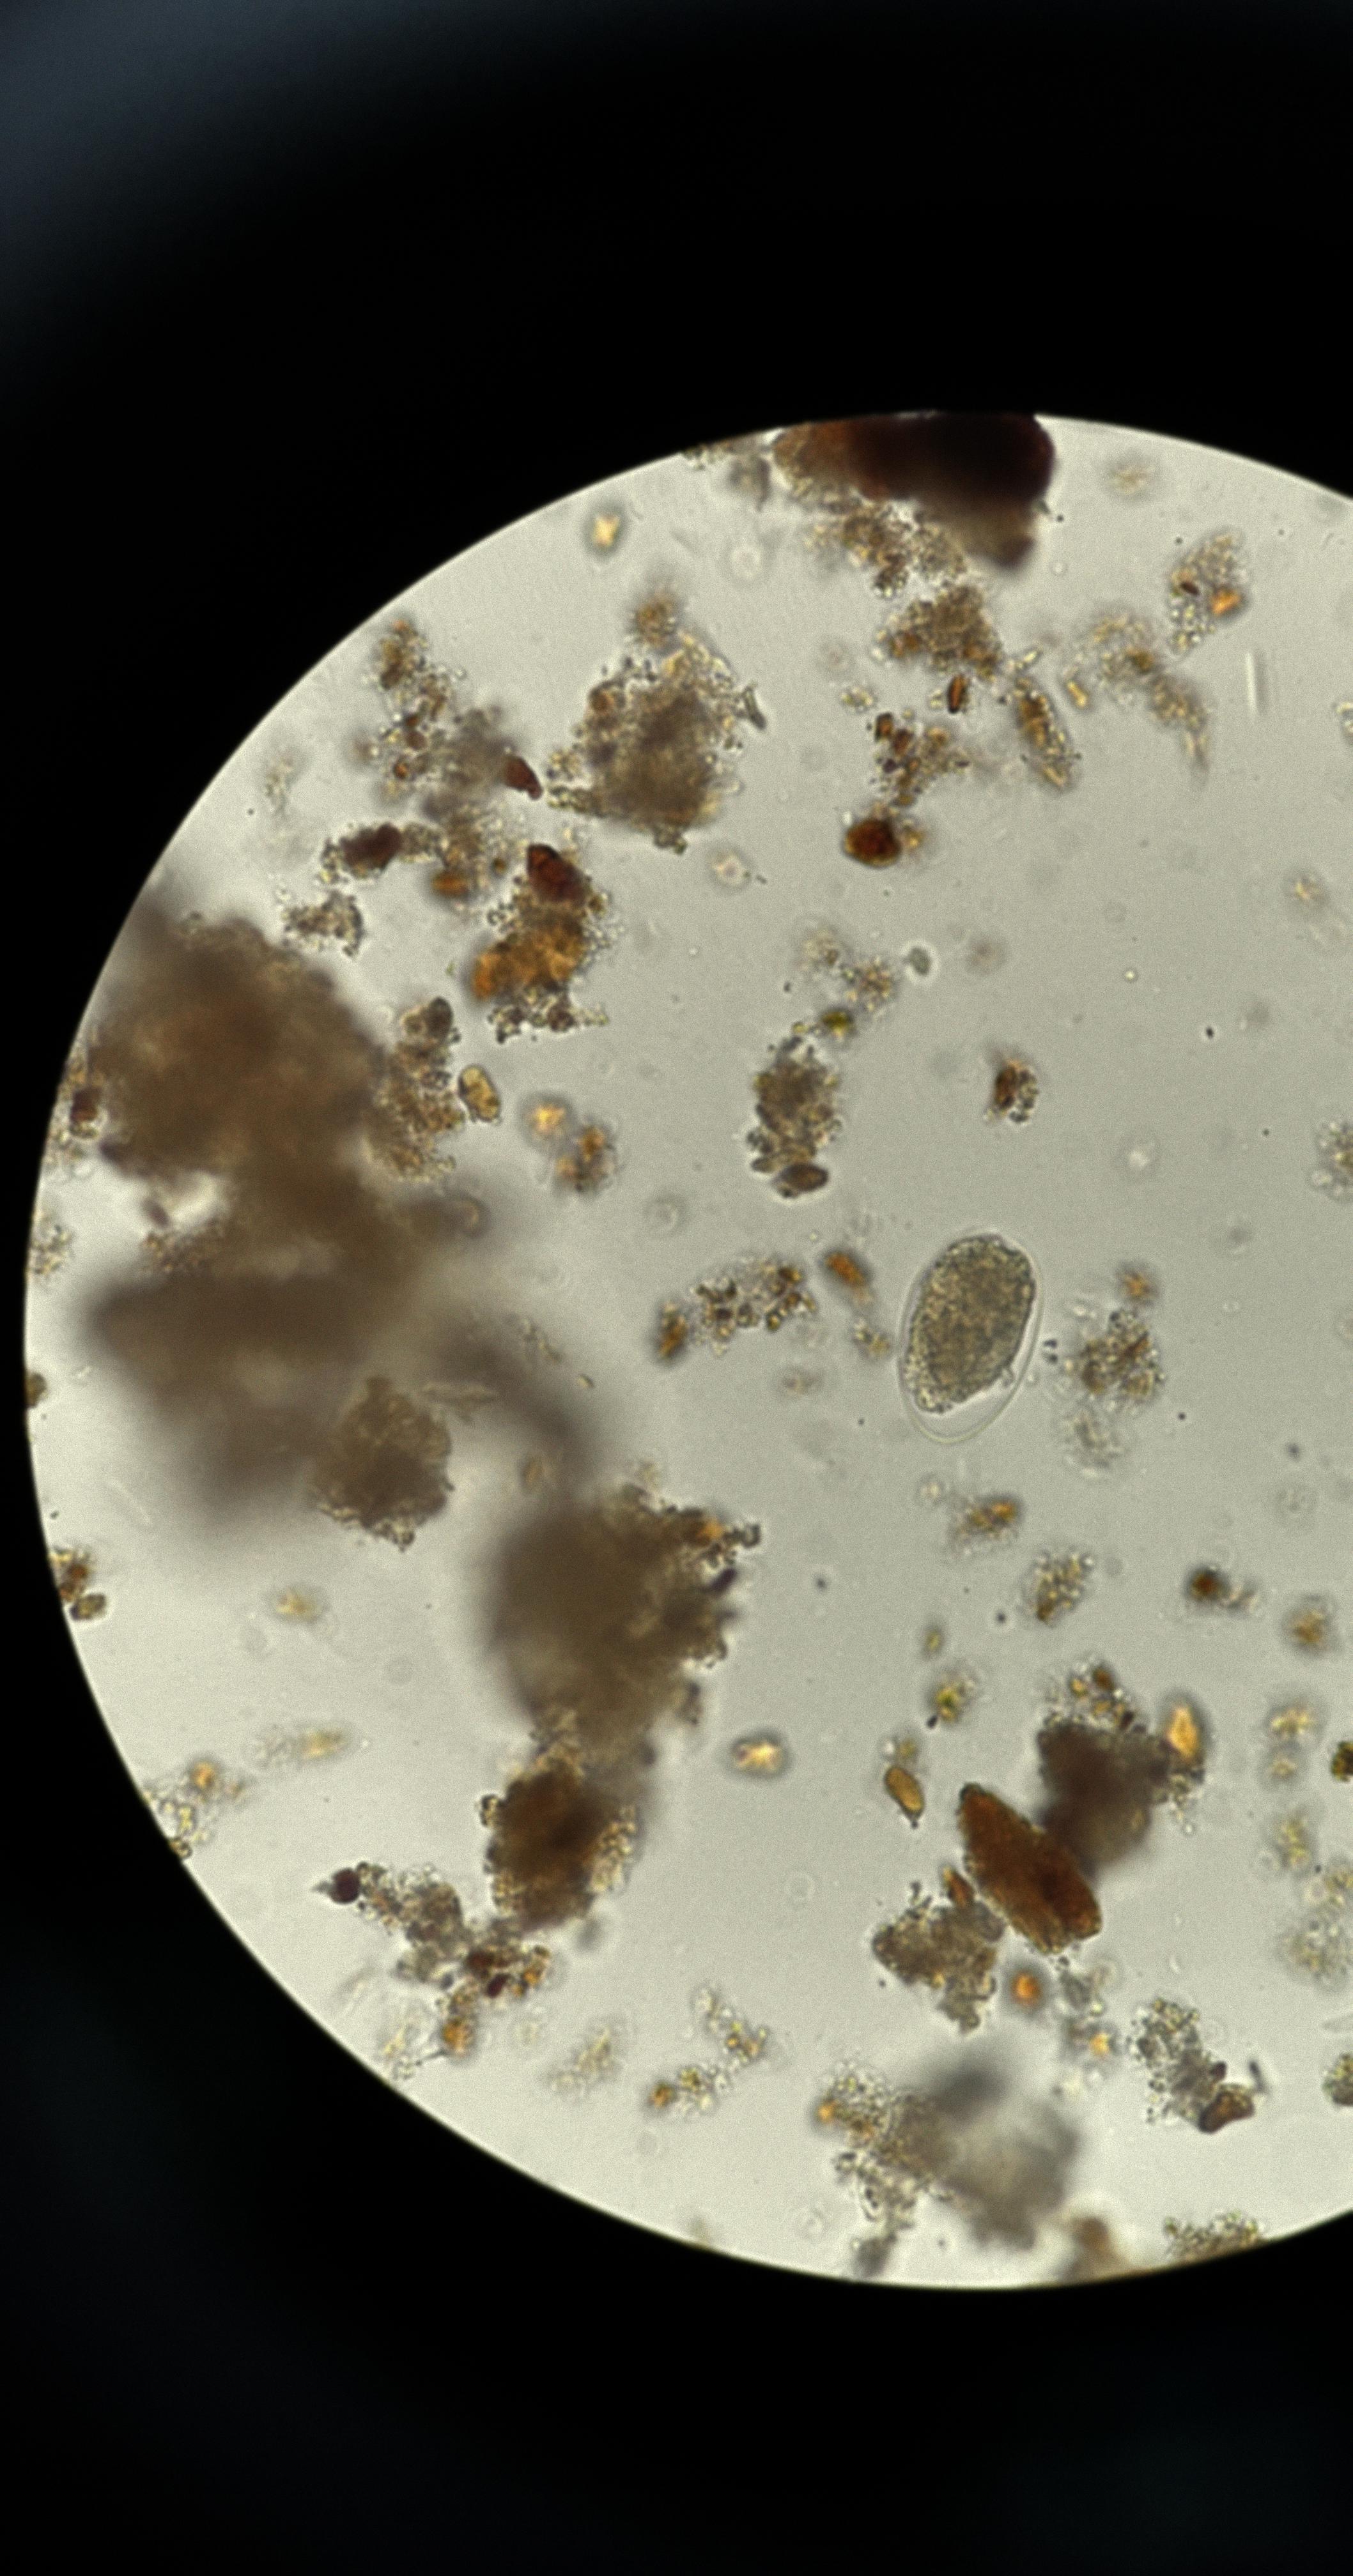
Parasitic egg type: Hookworm egg